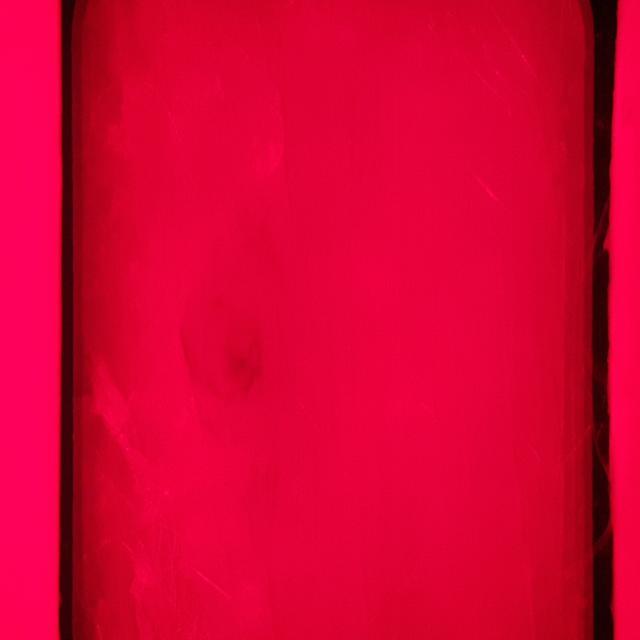
Canine hypersensitivity reaction — allergic skin response with urticaria, erythema, pruritus, and angioedema. May be food, environmental, or flea allergy related.